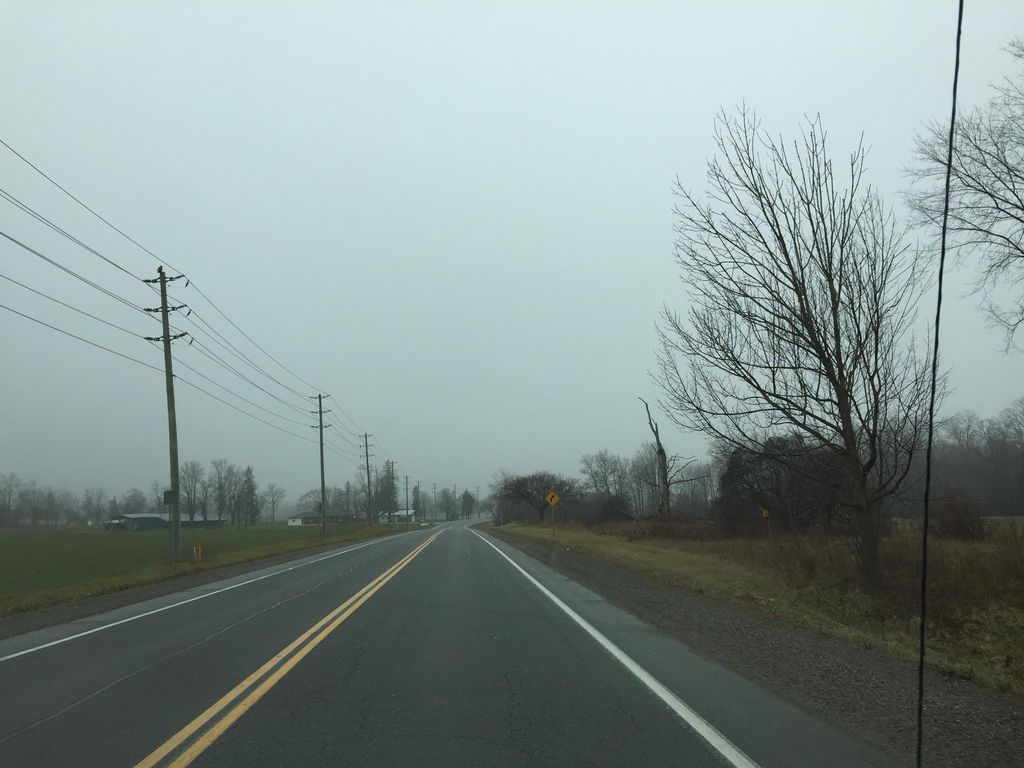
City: kitchener-waterloo